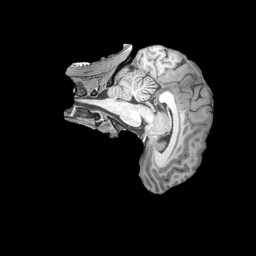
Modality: T1w
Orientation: sagittal
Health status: healthy